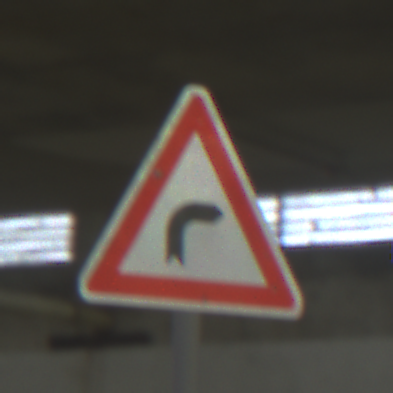
Verkehrszeichen: KurveRechts
Umgebung: Indoor, Special
Tageszeit: NotSpecified
Wetter: NotSpecified
Licht: Artificial
Jahreszeit: NotSpecified
Kontrast: HighContrast